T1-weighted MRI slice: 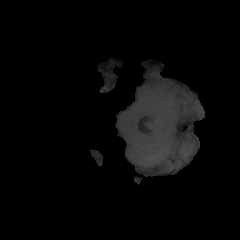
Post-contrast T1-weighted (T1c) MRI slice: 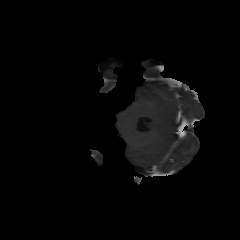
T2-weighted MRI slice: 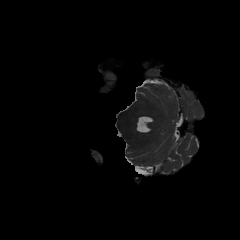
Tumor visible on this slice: no